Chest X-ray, PA view. Patient: 68 years old, sex M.
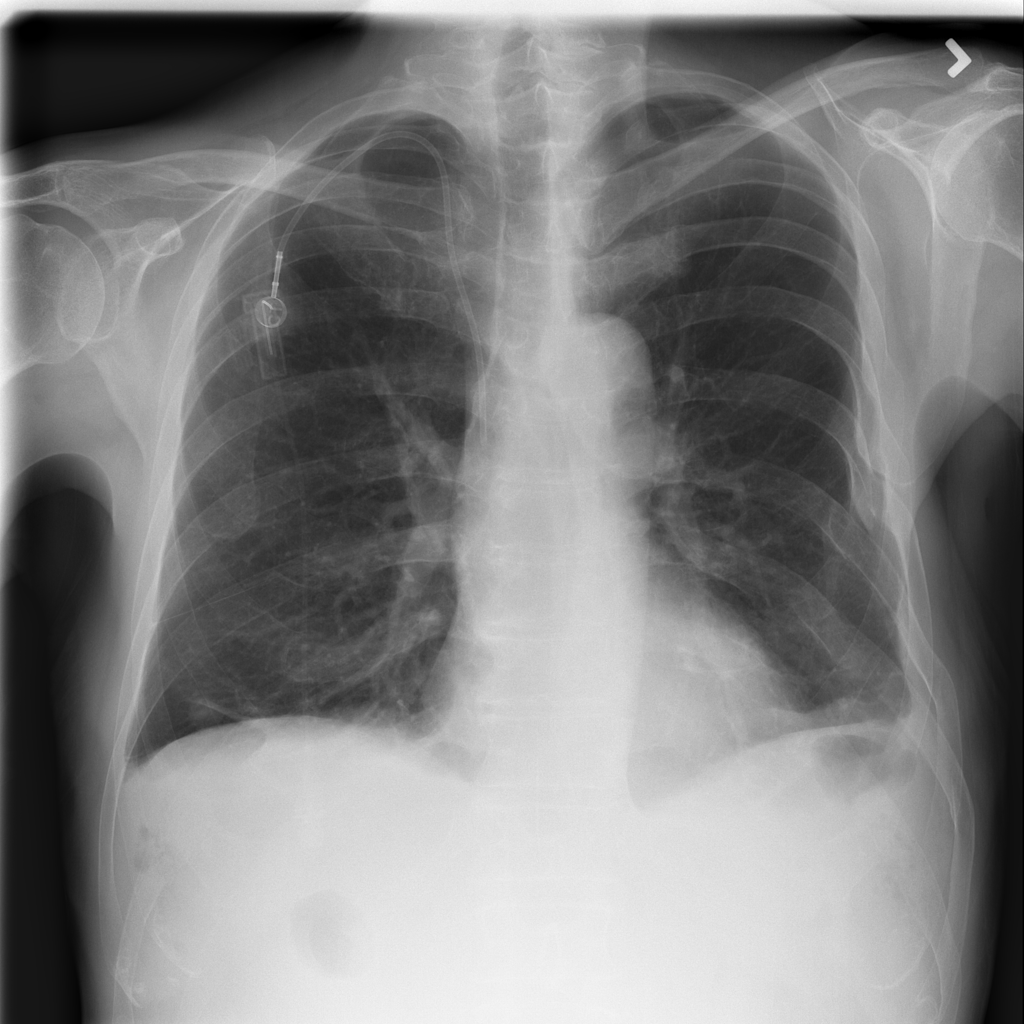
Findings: Infiltration, Nodule